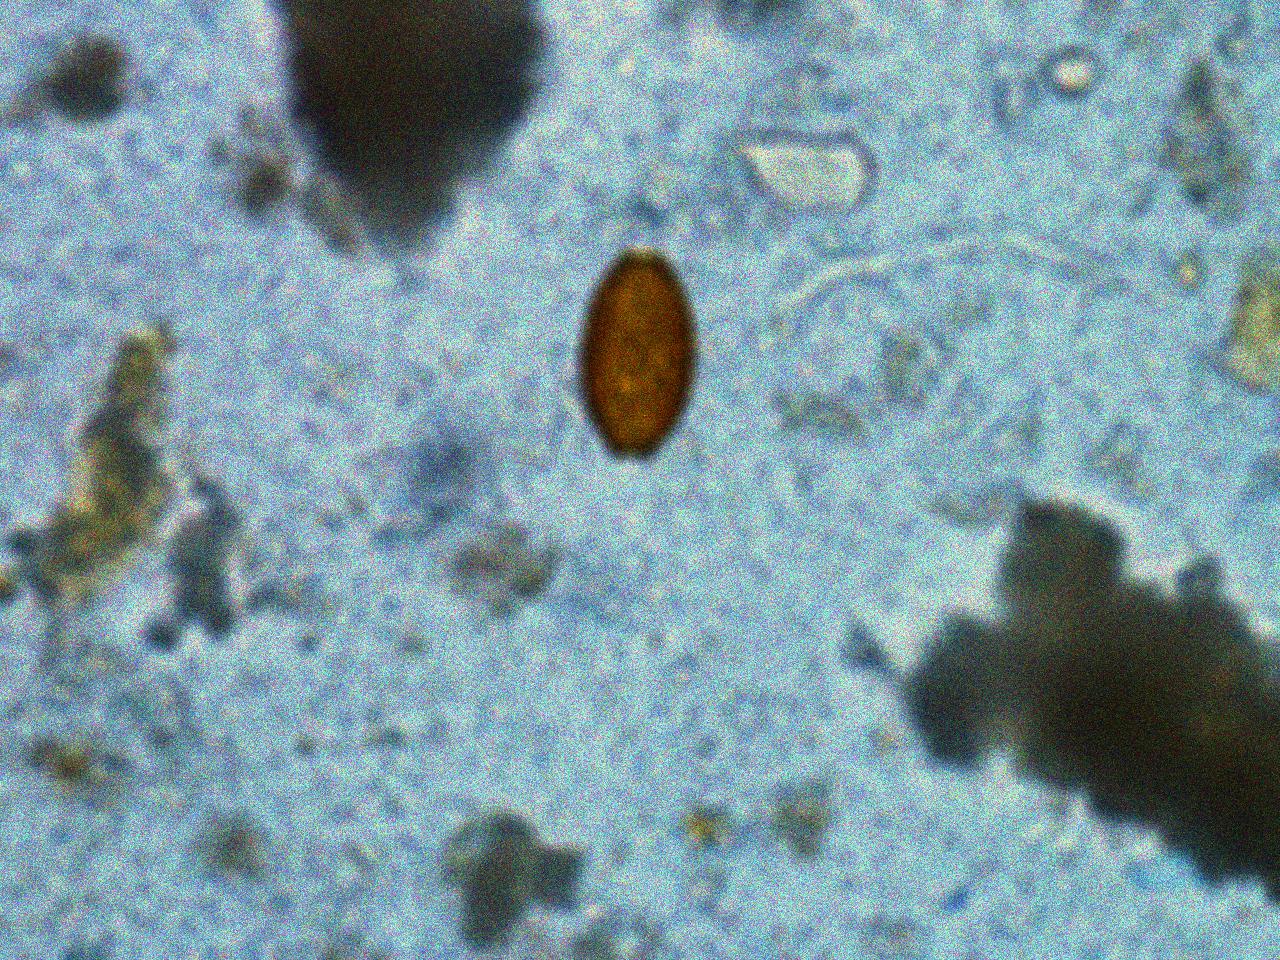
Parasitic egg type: Trichuris trichiura